Question: I have a visual timespan consisting of a linear graph showing when a specific activity is active.

I am given an object with a start date, and an end date.
I have covered the timespan with a DIV having a red background representing 1/4 of each month, naming them JanQ1, JanQ2, etc..
These start off as visibility:hidden, but need to be altered in the event that the activity is active during the part of the year.
The problem I'm having is getting a true/false value that ignores the year being given.
For example, an event that goes from Dec 10th 2011 to Jan 15th 2012, I would want this result set:
'''
DecQ1=False,
DecQ2=True,
DecQ3=True,
DecQ4=True,
JanQ1=True,
JanQ2=True,
JanQ3=False
'''
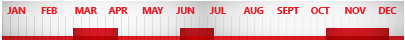
Answer: Would a function like this work for you?
'''
bool IsDateContained(DateTime startDate, DateTime endDate, int month, int day) {
bool retVal = false;
if (startDate < endDate) {
do {
if (startDate.Month == month && startDate.Day == day) {
retVal = true;
break;
}
startDate = startDate.AddDays(1);
} while (startDate < endDate);
} else {
//crazy world!!
}
return retVal;
}
'''